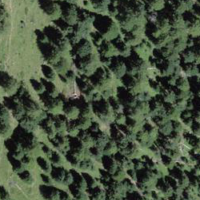
EUNIS habitat code: 26
Species observed at this site:
Ajuga pyramidalis